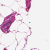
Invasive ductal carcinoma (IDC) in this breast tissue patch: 0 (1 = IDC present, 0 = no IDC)